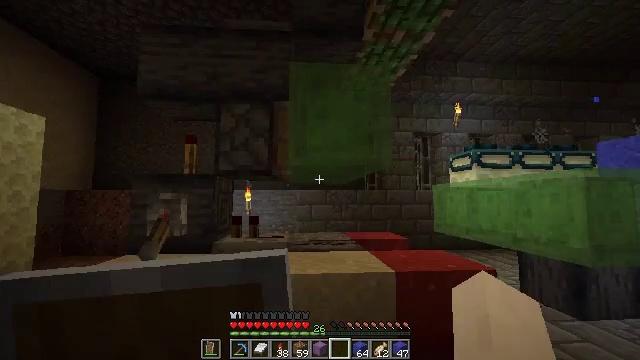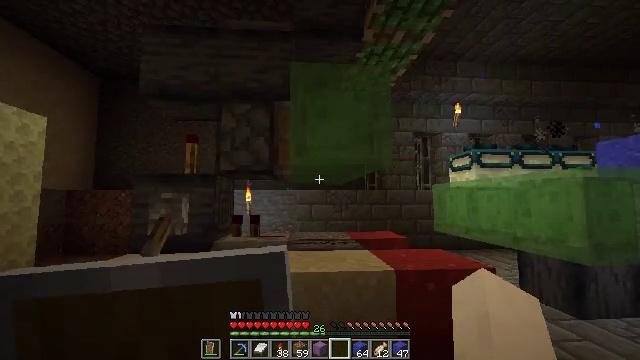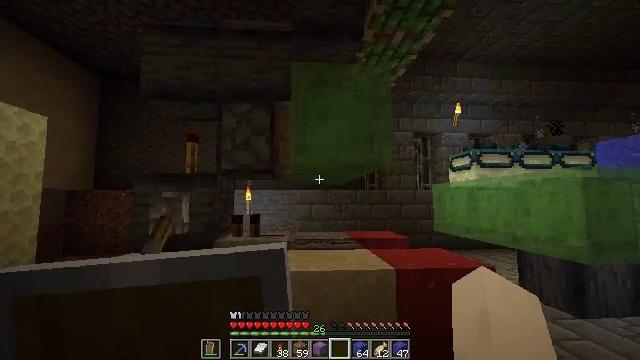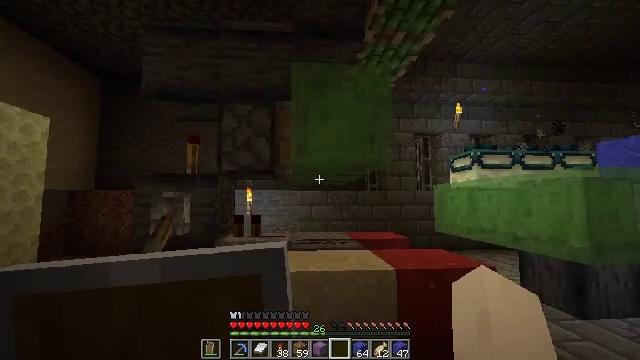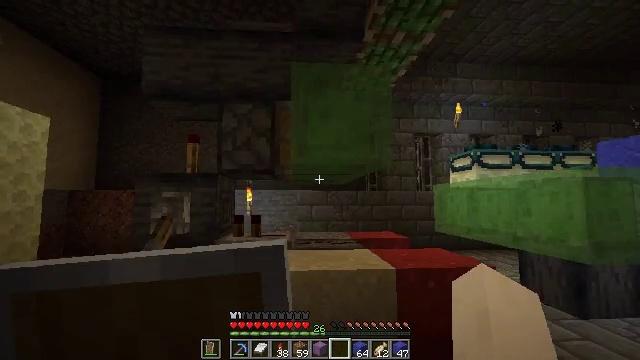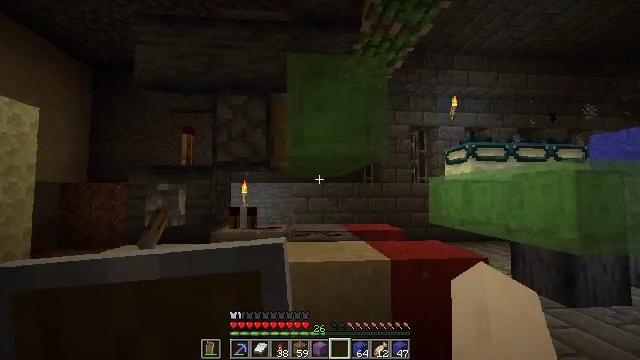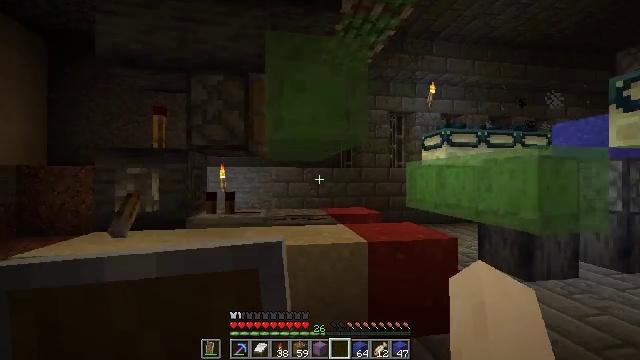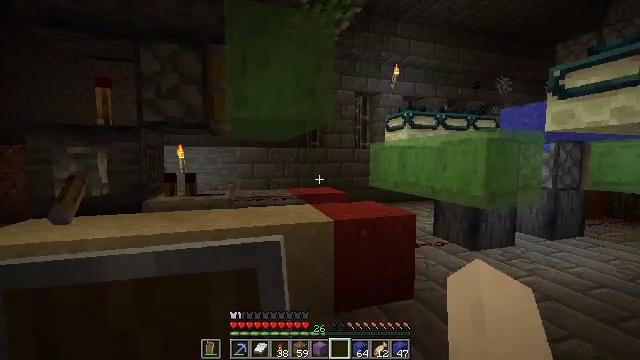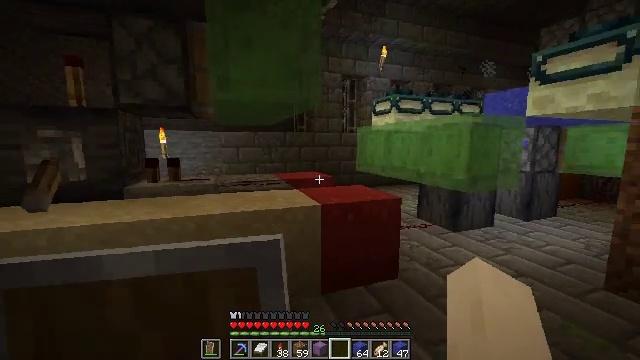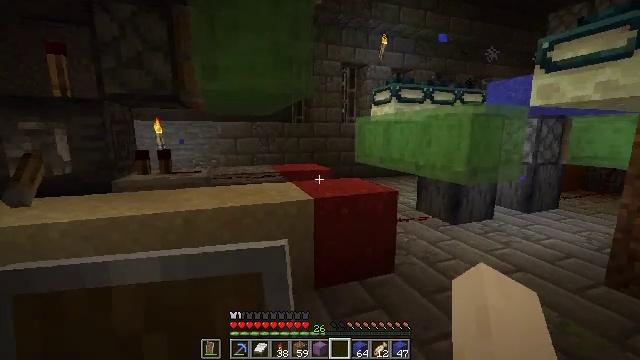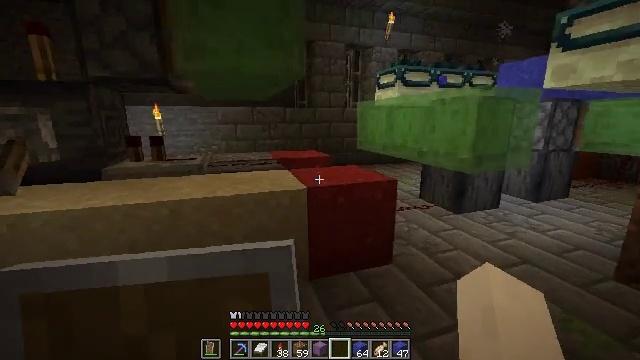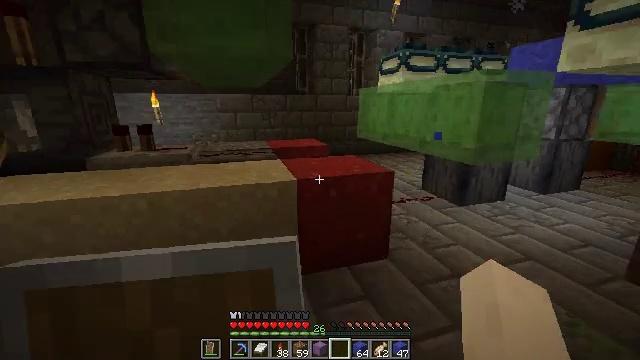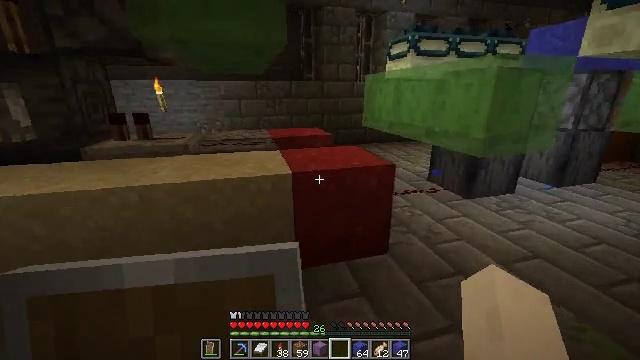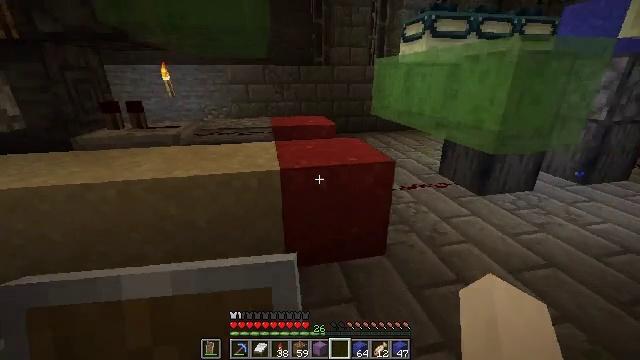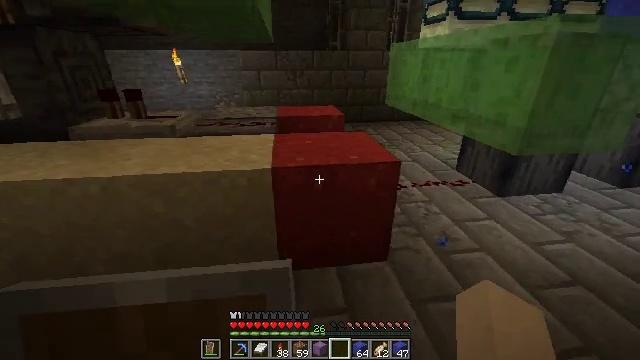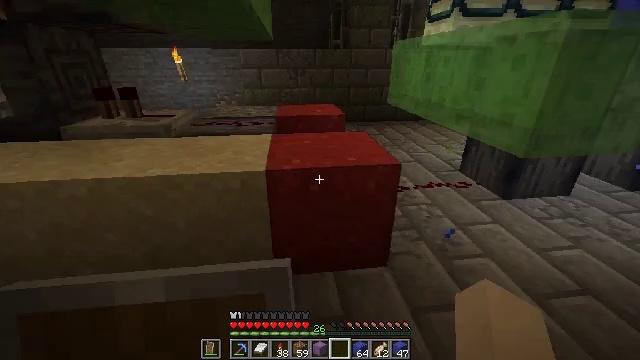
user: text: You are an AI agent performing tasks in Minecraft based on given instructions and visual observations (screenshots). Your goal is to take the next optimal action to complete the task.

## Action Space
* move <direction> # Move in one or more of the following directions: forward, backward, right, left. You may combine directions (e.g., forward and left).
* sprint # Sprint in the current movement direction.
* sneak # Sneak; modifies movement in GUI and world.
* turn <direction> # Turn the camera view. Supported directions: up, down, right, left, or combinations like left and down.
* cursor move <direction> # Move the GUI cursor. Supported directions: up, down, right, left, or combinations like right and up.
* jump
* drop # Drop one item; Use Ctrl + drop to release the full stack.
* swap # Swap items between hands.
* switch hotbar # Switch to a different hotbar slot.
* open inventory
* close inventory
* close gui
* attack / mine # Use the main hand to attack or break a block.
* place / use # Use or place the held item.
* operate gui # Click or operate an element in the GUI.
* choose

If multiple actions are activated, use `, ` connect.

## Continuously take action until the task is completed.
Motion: motion action
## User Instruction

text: Attack the red concrete powder to gather it.
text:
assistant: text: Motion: no_op
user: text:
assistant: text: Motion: no_op
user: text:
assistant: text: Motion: no_op
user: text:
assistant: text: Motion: no_op
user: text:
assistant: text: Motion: turn down
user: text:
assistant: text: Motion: turn right and down
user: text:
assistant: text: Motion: turn right and down
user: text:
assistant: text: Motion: move forward and move right, turn right and down
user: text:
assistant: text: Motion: move forward and move right, turn down
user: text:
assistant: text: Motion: move forward and move right, turn left and down
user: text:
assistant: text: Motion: move forward and move right, turn left and down
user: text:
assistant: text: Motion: move forward and move right, turn left and down
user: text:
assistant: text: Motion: move forward and move right, turn left and down
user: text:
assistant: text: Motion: move forward, turn left and down
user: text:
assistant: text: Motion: attack / mine
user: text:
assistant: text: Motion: attack / mine
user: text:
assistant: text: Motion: attack / mine
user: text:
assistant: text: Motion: attack / mine
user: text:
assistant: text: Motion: attack / mine
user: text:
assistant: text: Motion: attack / mine
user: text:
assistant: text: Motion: attack / mine
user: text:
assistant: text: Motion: attack / mine
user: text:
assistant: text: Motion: turn up, attack / mine
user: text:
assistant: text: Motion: attack / mine
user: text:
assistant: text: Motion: attack / mine
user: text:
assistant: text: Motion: attack / mine
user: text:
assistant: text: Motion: attack / mine
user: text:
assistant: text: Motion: move forward, attack / mine
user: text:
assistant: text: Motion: move forward, attack / mine
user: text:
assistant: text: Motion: move forward, attack / mine